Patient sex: M
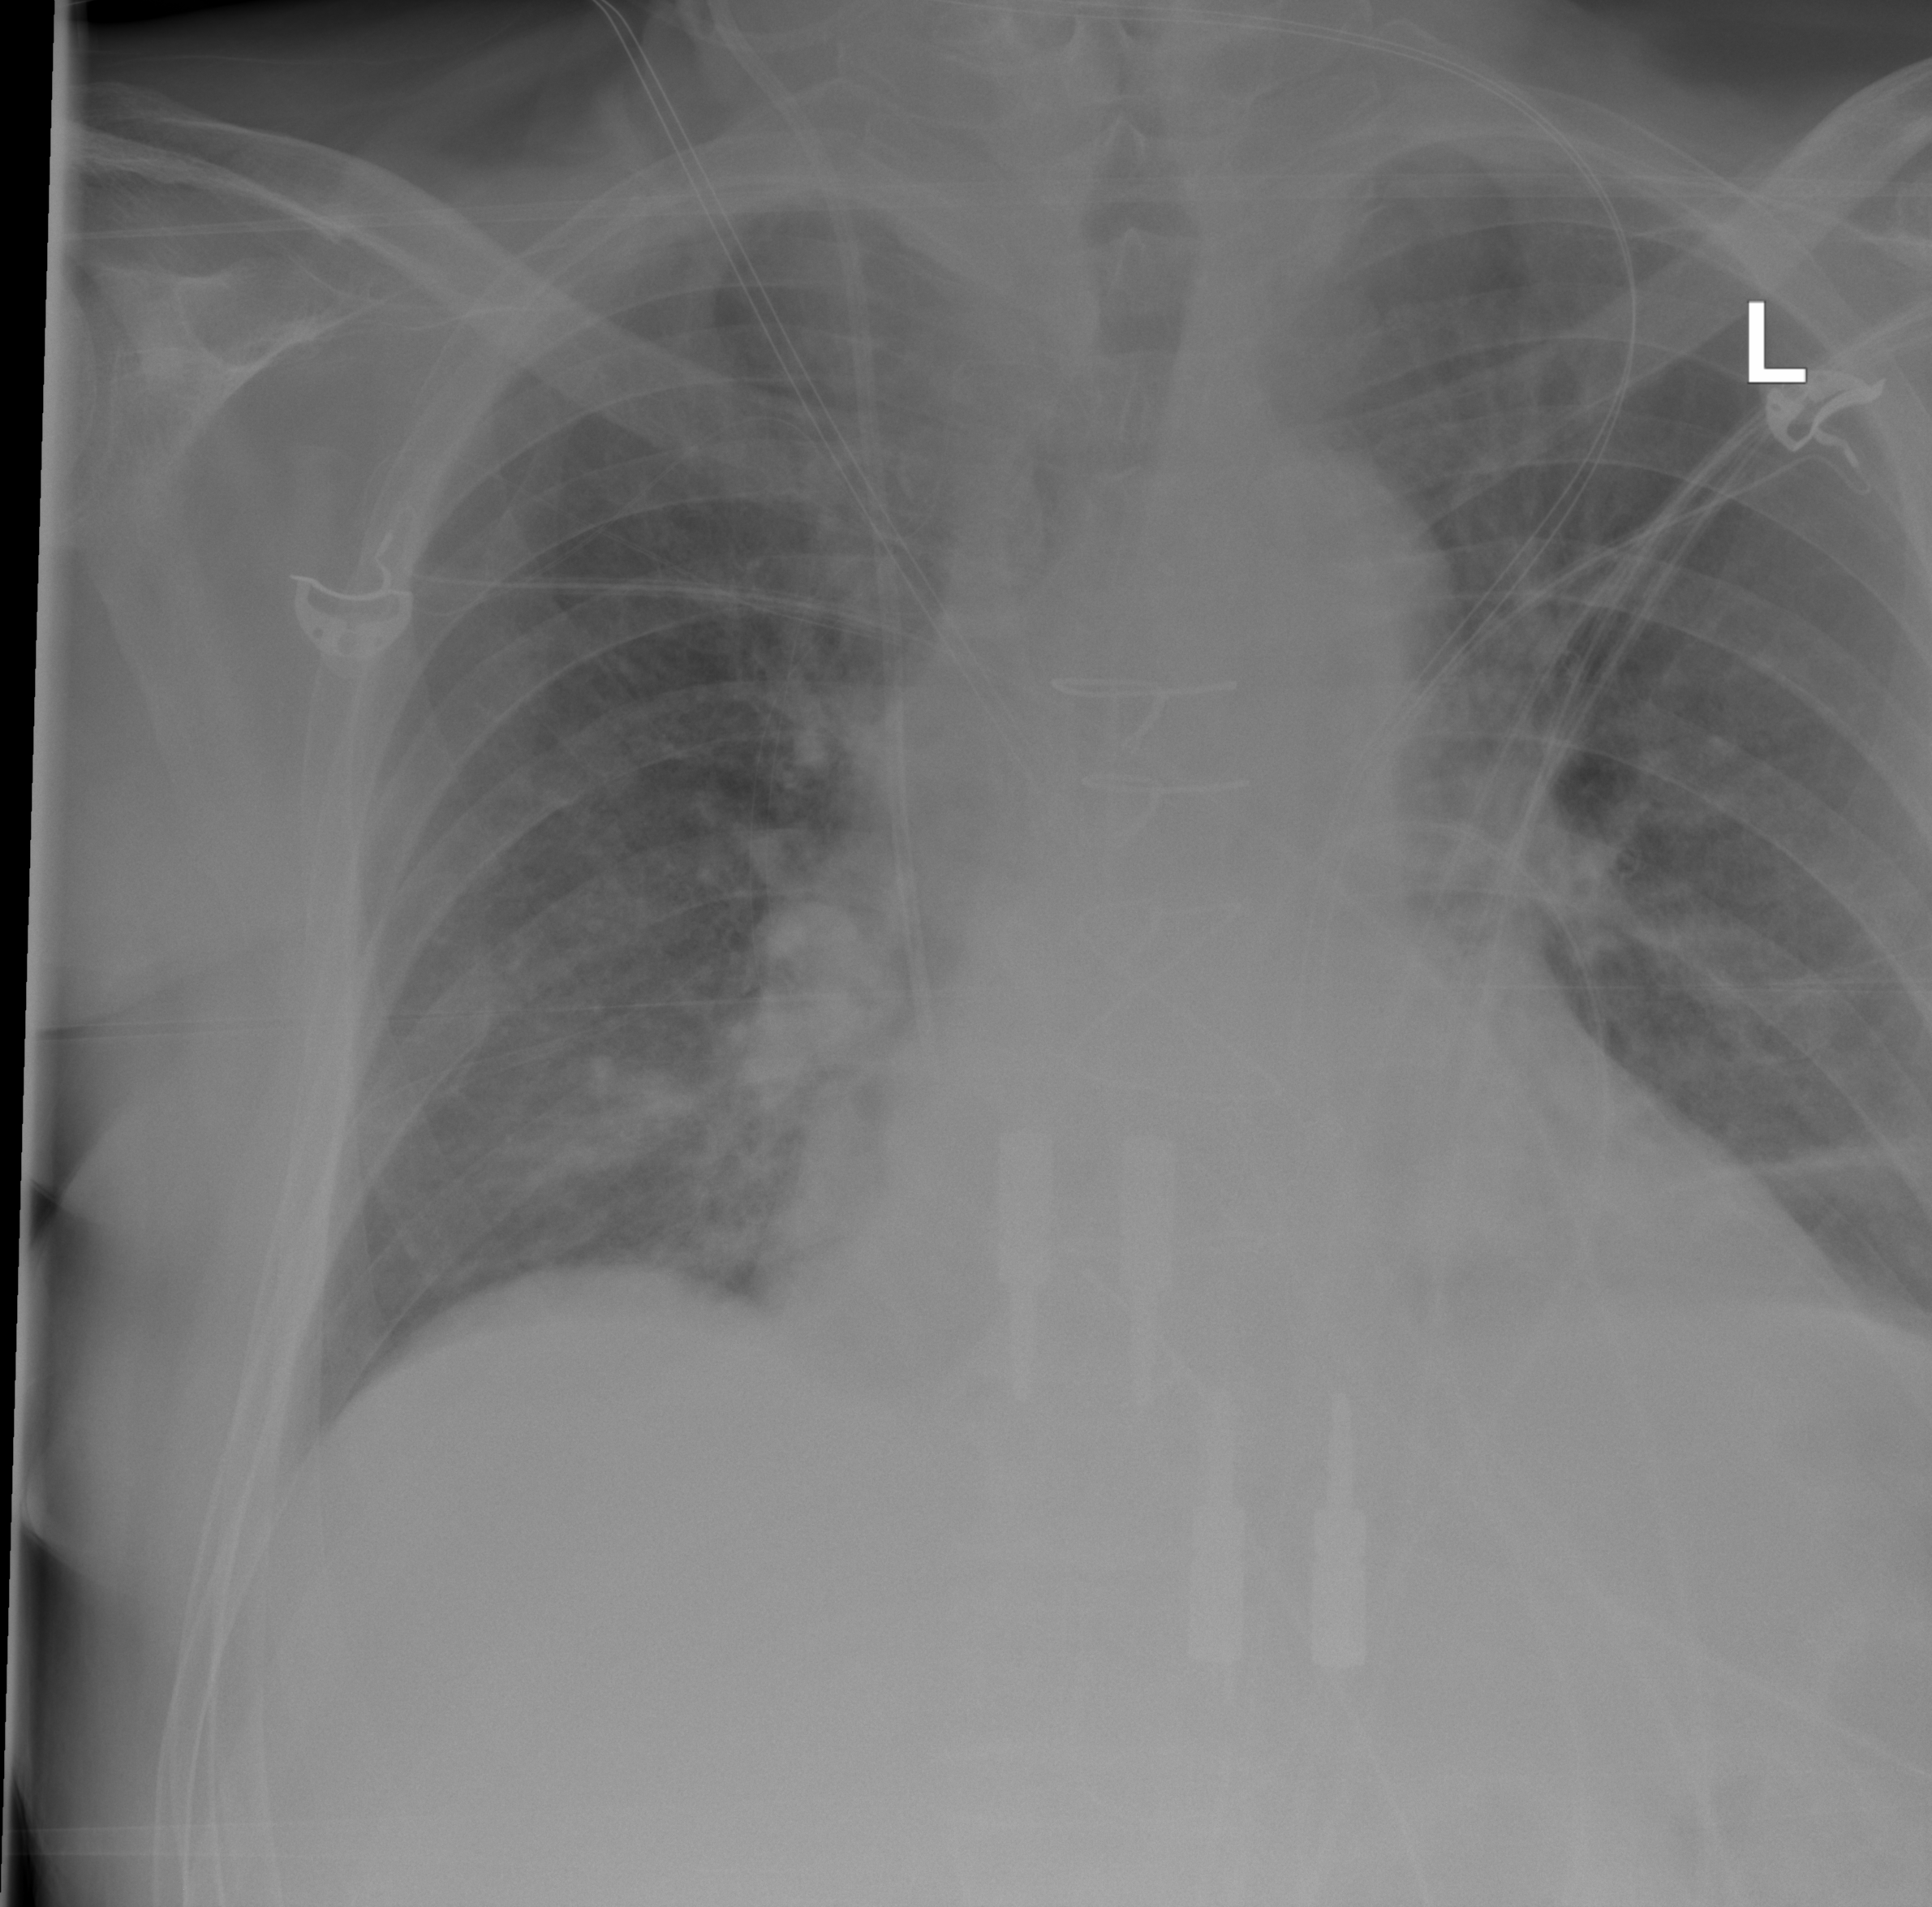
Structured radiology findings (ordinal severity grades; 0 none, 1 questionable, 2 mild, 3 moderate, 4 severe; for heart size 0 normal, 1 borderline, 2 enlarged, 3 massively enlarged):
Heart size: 0
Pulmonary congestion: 2
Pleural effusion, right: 0
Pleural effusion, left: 0
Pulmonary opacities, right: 0
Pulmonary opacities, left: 0
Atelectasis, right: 0
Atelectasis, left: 0